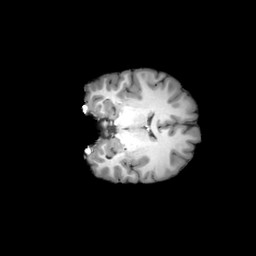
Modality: T1w
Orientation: coronal